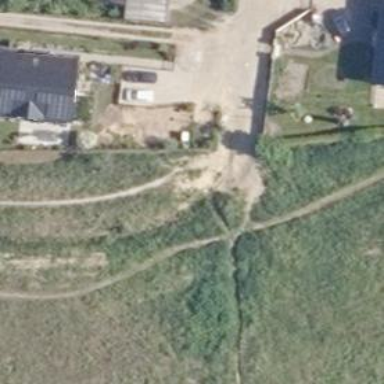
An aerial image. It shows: Gravel path.